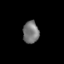
Tissue: skin
Cell type: Others
Senescence score: 0.7513
Nuclear area (px): 346
Mean DAPI intensity: 120.448